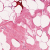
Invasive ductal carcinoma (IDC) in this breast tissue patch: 0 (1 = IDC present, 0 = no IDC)